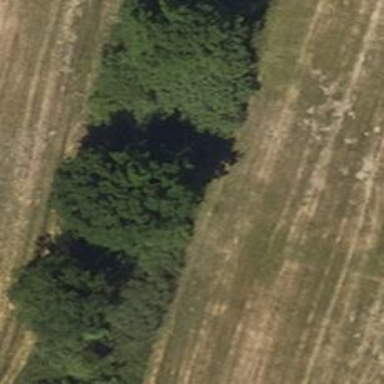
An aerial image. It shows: Broadleaved woodland area.